Question: I want to add a menu, like the Instagram's one, where the user can go to the main page of Windows Phone application, or go to the settings page. How can I do in C# for Windows Phone 8.1 ? Is the menu always there in all page, or must be coded ? Are there any Windows icon available in the SDK ?

I'm looking for something similar to the red one. What is the difference between the red and the cyan one ?
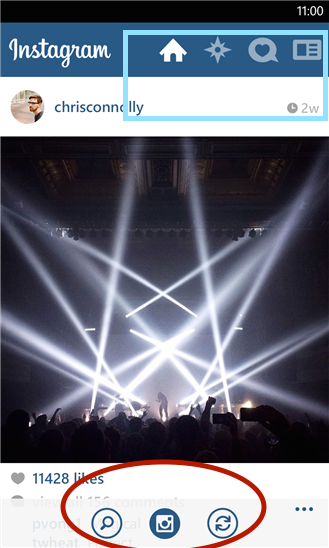
Answer: You mean bottom appbar? If so, you should read <URL> and focus on Page.BottomAppBar, TopAppBar is in "big windows" only.